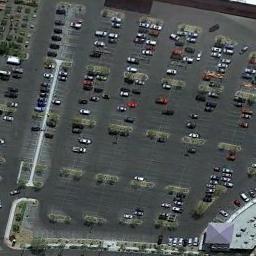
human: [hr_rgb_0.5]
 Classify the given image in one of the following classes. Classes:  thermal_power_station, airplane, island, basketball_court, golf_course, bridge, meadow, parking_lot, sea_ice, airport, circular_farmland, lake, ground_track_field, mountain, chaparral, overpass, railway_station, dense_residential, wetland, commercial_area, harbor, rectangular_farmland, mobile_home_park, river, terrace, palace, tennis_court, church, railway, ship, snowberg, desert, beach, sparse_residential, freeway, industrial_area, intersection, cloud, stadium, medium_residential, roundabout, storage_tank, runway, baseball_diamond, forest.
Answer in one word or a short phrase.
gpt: parking_lot